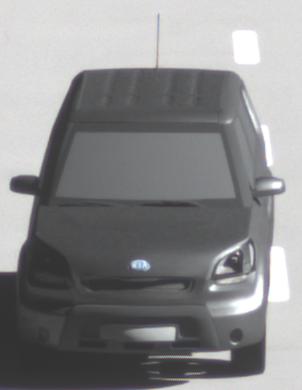
Make: KIA
Model: Soul 1.6
Detailed model: Soul (AM)
Model produced from: 2009/02
Model produced until: 2009/11
Doors: 5
Color: gray
Road condition: dry road
Daytime: morning or afternoon
Contrast: high contrast